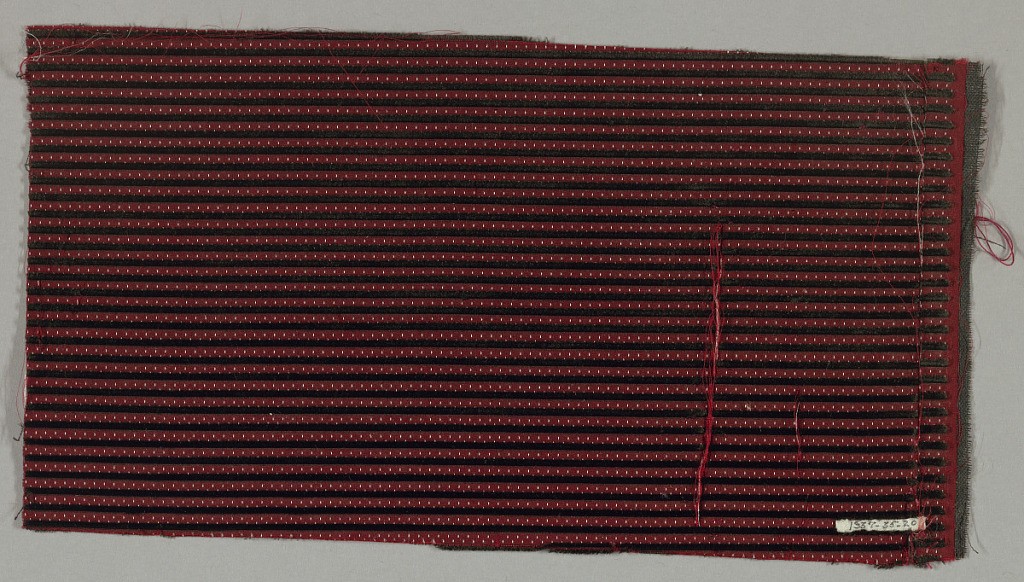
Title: Fragment
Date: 19th century
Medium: silk Technique: supplementary warp pile in a taffeta foundation (velvet)
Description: Velvet showing a red ground with tiny flecks of white and narrow horizontal black stripes.